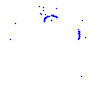
Particle: proton